Question: I would like to document a struct as a member of a struct, in a style, that there will be clickable link to structure same as on and after click it will show me all members of .
Generated HTML:

I've tried many different approaches but none of them worked as I needed. Any tip?
'''
/**
* @struct filter_t
* @brief Filter structure
*/
typedef struct
{
calibrator_calibration_t calibration; ///< Copied calibration
blackbox_weight_id_e weight_id;
struct
{
float slope;
float above_mixed;
float under_mixed;
float above_male;
float under_male;
float above_female;
float under_female;
uint32_t stable_counter_minimum;
} precalculated; ///< Precalculated values (for faster calculation) based on settings
} filter_t;
'''
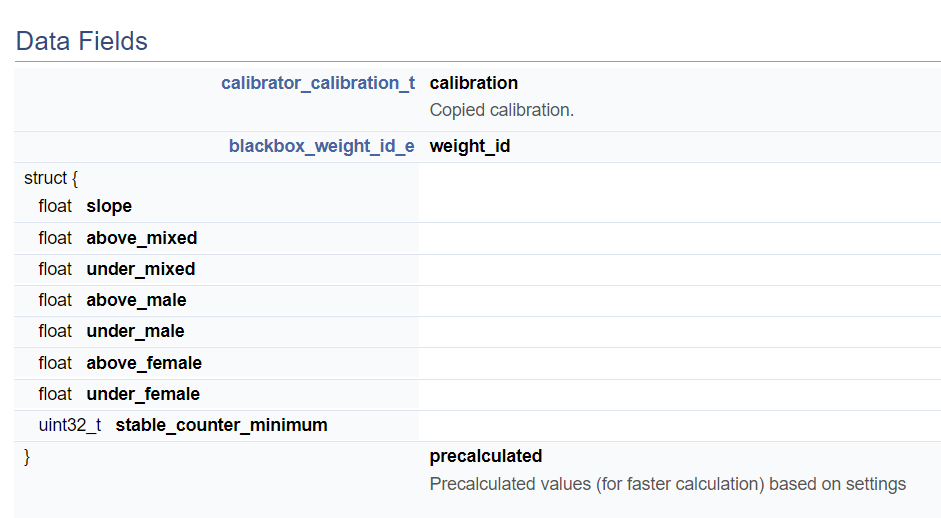
Answer: If you want the type of structure member 'precalculated' to be documented with a name and a link to separate documentation of that type, then you must that type a name or tag. You have not done that. C does not allow you to name it (via 'typedef') when its definition is inside a struct definition, however, and it is poor style to tag it in that context.
If you can get over your apparent aversion to structure tags and are also unconcerned with the stylistic problems involved, then I anticipate that adding a tag would induce Doxygen to do what you want:
'''
typedef struct
{
calibrator_calibration_t calibration; ///< Copied calibration
blackbox_weight_id_e weight_id;
struct precalc // Note the structure tag here
{
float slope;
float above_mixed;
float under_mixed;
float above_male;
float under_male;
float above_female;
float under_female;
uint32_t stable_counter_minimum;
} precalculated; ///< Precalculated values (for faster calculation) based on settings
} filter_t;
'''
But if you are going to tag the structure type then it would be better form to move it out of the host structure definition, and if you're going to do that, then it appears that your standard convention would be to name it instead of tagging it:
'''
typedef struct {
float slope;
float above_mixed;
float under_mixed;
float above_male;
float under_male;
float above_female;
float under_female;
uint32_t stable_counter_minimum;
} precalculated_t;
typedef struct
{
calibrator_calibration_t calibration; ///< Copied calibration
blackbox_weight_id_e weight_id;
precalculated_t precalculated; ///< Precalculated values (for faster calculation) based on settings
} filter_t;
'''